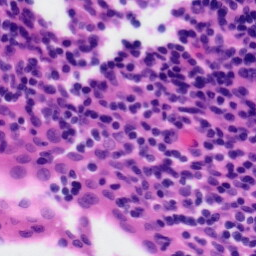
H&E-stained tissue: Tonsil